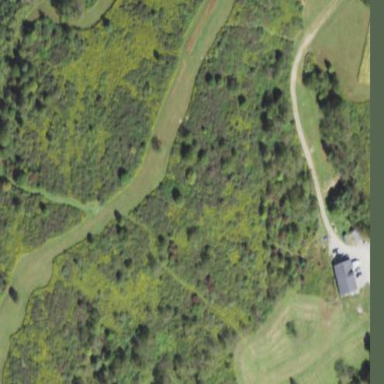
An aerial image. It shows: Transitional meadow.